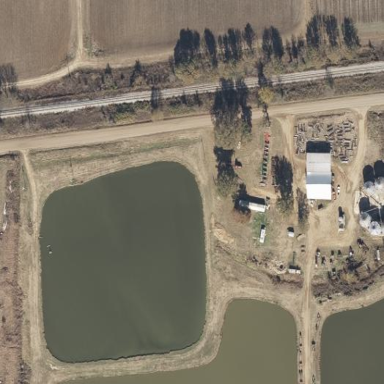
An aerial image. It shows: Aquaculture pond with natural water.